Interaction volume radius: 5 \u00c5
Interaction volume height: 45 \u00c5
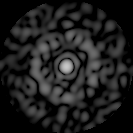
Disorder parameter: 0.8426